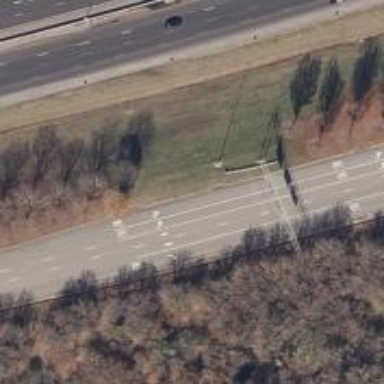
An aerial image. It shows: Secondary link road with separate sidewalk.